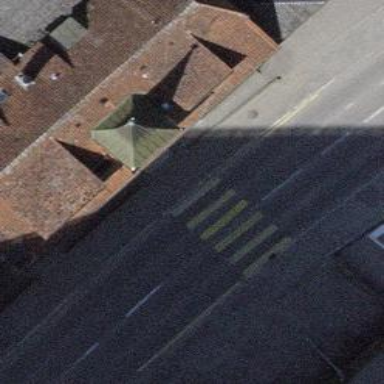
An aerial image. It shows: Uncontrolled zebra crossing with zebra markings.